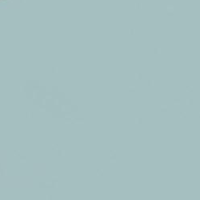
EUNIS habitat code: 14
Species observed at this site:
Prunella collaris